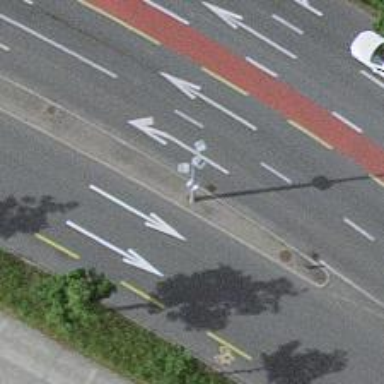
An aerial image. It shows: Street lamp serving as street furniture.